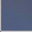
Piece: xx